Field crop: maize
Growth stage: 2
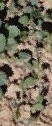
Species: convolvulus